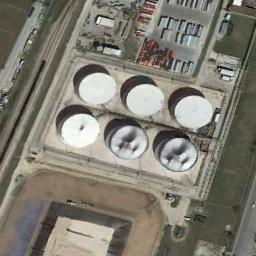
Label: storage tanks